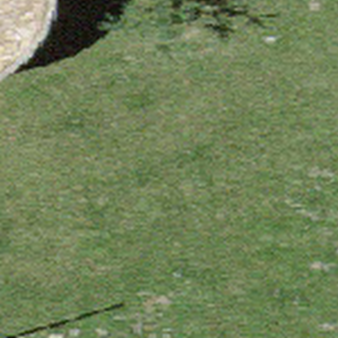
Label: other